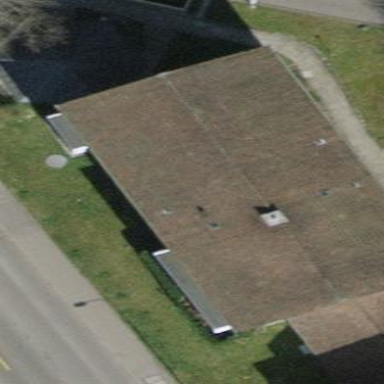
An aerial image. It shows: Building with pitched roof.